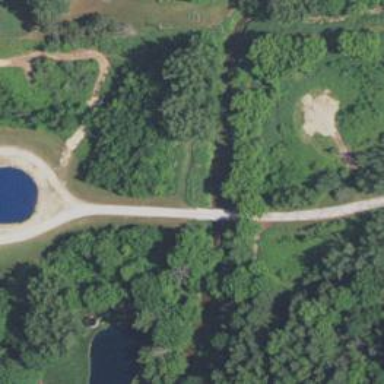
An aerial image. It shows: Driveway bridge on service road.